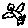
Label: bird